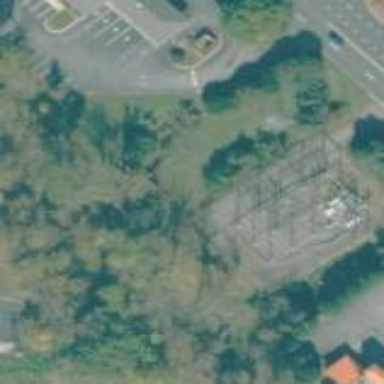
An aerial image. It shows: Distribution level power substation surrounded by fence.